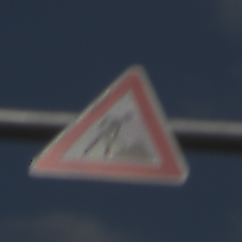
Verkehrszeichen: Arbeitsstelle
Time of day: MorningAfternoon
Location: Outdoor (Suburban)
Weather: PartlyCloudy
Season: NotSpecified
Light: Natural